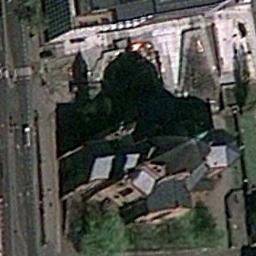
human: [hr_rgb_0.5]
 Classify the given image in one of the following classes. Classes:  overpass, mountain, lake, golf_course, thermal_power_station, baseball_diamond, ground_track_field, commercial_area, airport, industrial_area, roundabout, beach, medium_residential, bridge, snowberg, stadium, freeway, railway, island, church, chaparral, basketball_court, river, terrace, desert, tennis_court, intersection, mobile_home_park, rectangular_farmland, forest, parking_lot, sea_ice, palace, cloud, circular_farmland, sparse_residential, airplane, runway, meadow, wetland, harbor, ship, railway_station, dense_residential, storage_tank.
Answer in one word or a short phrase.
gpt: church